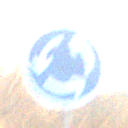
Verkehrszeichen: Kreisverkehr
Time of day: SunriseSunset
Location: Outdoor (Nature)
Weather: PartlyCloudy
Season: NotSpecified
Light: Natural